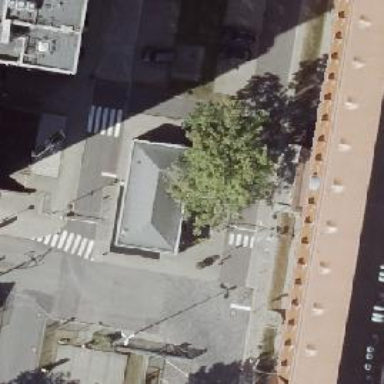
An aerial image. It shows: Sidewalk.